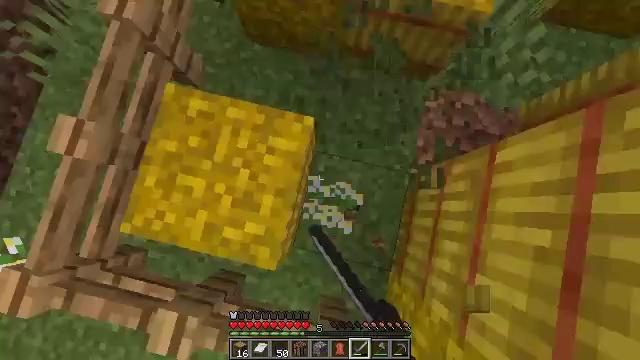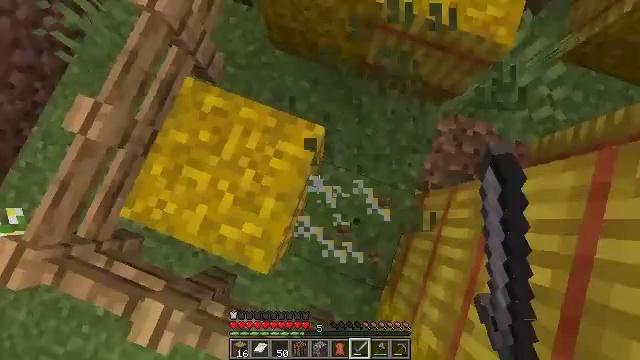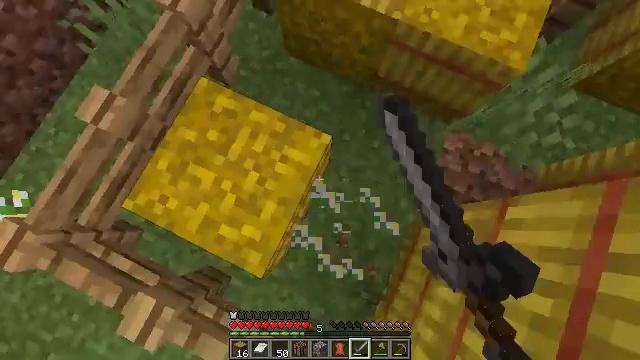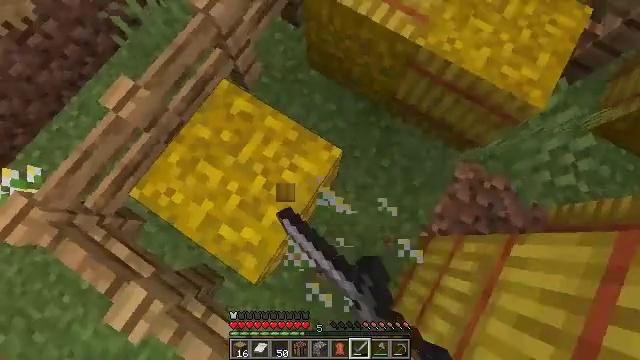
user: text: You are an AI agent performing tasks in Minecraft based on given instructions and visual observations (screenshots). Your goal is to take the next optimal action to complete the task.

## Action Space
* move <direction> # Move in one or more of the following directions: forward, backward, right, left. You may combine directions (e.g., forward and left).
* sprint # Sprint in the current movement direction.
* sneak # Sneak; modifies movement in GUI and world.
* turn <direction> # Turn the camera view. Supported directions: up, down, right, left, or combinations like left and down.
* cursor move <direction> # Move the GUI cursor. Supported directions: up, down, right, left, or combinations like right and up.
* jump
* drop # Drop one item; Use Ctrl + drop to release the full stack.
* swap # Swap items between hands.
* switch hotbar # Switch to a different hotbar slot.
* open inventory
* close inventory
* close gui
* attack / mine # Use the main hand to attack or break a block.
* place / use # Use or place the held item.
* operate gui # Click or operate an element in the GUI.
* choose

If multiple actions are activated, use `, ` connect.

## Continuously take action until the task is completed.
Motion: motion action
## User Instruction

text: Break the azure bluet to pick it up.
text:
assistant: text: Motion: turn left and up, attack / mine
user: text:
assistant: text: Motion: turn left and up, attack / mine
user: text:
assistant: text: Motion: turn left and up, attack / mine
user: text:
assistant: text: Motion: attack / mine